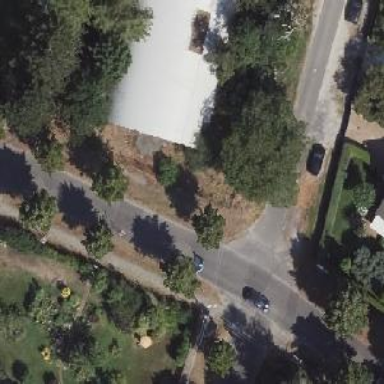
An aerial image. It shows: Avenue of deciduous broadleaved trees.